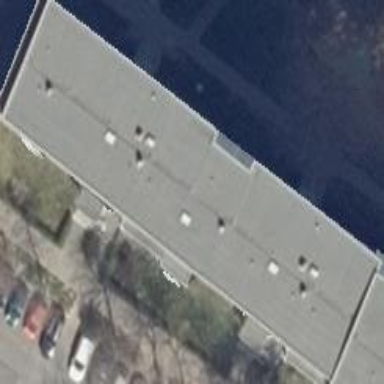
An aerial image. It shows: Apartment building with flat roof.